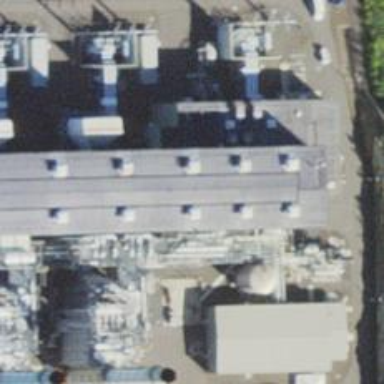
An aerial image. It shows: Gas-powered generator using steam turbine.